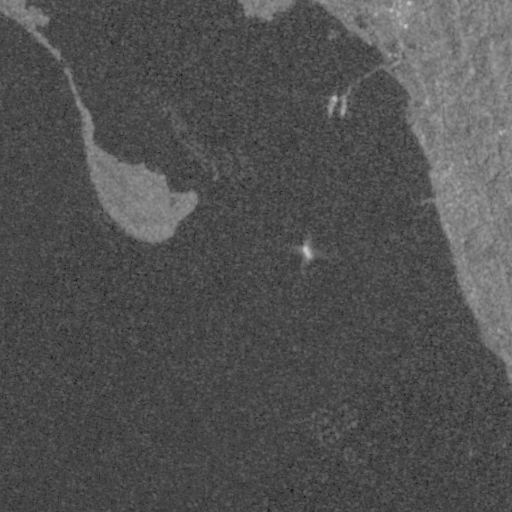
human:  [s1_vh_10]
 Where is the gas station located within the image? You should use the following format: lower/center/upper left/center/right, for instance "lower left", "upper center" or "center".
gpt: The gas station is located in the upper right of the image.
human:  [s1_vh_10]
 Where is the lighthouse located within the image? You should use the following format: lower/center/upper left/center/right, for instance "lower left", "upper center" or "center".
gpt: The lighthouse is located in the center right of the image.
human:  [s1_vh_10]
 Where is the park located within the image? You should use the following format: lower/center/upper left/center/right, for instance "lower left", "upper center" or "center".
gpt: The park is located in the center right of the image.
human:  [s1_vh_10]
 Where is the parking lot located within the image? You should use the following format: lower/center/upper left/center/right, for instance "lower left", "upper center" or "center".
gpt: The parking lot is located in the center right of the image.
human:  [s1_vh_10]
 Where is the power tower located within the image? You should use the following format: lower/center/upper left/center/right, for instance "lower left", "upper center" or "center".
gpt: The power tower is located in the upper right of the image.
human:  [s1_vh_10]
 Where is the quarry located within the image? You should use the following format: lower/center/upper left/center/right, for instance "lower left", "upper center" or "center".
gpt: There is no quarry in the image.

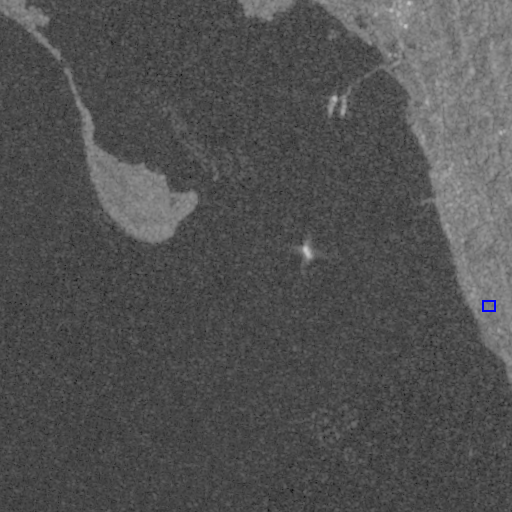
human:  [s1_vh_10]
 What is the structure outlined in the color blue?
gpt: The structure outlined in blue is a park.
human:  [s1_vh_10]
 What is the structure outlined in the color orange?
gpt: There is no orange outline.